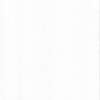
Label: dusty